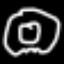
Label: donut